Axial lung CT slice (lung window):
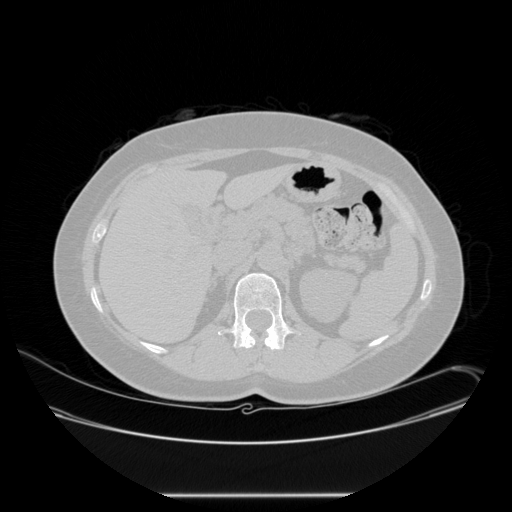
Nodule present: no